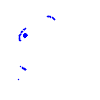
Particle: electron